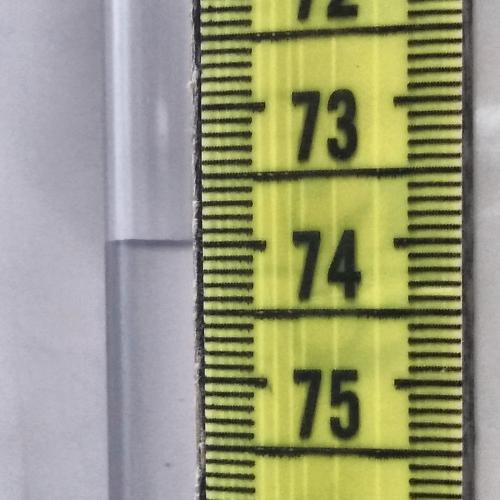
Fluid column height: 74.0 cm